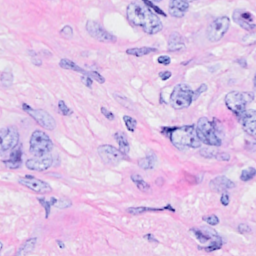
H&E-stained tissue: Breast